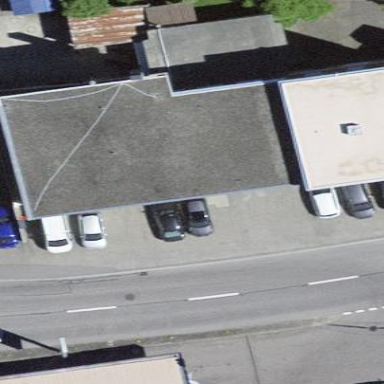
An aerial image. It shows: Building with car shop inside.